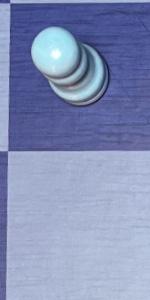
Label: Empty